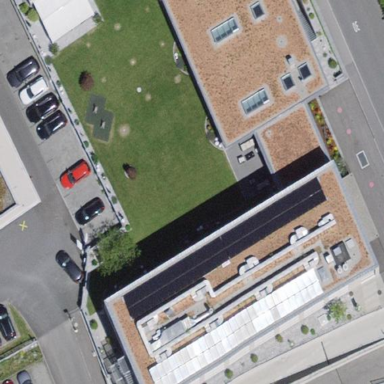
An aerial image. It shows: Hotel building.